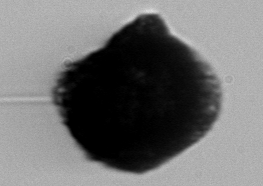
Label: Gonyaulax